You are looking at the short-time Fourier spectrogram of a rotating shaft's vibration signal. Classify the rotor condition as one of: normal, misalignment, unbalance, looseness.
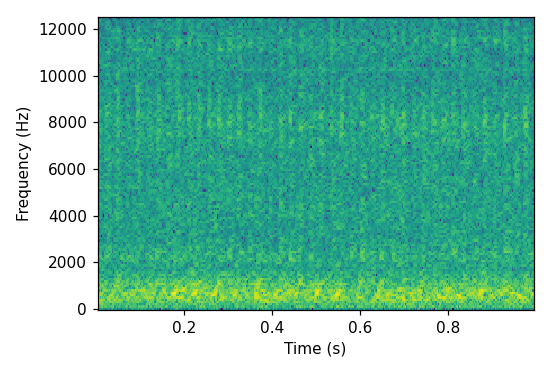
Answer: misalignment